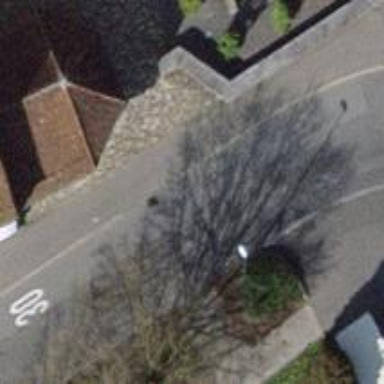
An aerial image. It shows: Unmarked crossing on the road.